Question: I know it is possible to make a shape looking something like this:

But I don't know how to start with it. Can I make it as a shape? or do I have to do something else?
BR
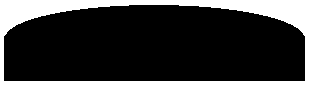
Answer: Oh look at that, I was wrong - gradients are not a problem:
'''
import android.content.Context;
import android.graphics.Canvas;
import android.graphics.Color;
import android.graphics.LinearGradient;
import android.graphics.Paint;
import android.graphics.Rect;
import android.graphics.RectF;
import android.graphics.Shader;
import android.view.View;
public class ButtonShadow extends View {
public ButtonShadow(Context context)
{
super(context);
}
@Override
public void onDraw(Canvas canvas)
{
RectF space = new RectF(this.getLeft(), this.getTop(), this.getRight(), this.getBottom());
Paint paint = new Paint(Paint.ANTI_ALIAS_FLAG);
paint.setShader(new LinearGradient(0, getWidth(), 0, 0, Color.BLACK, Color.WHITE, Shader.TileMode.MIRROR));
canvas.drawArc(space, 180, 360, true, paint);
Rect rect = new Rect(this.getLeft(),this.getTop() + (this.getHeight() / 2),this.getRight(),this.getBottom());
canvas.drawRect(rect, paint);
}
}
'''
For more on gradient fills look here: <URL>